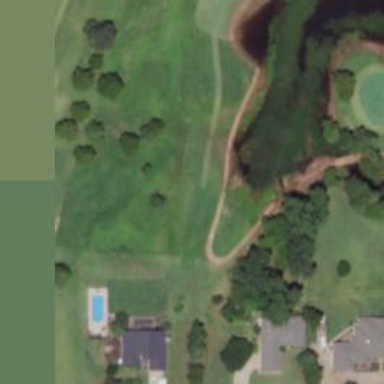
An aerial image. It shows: Path used for both walking and golf.